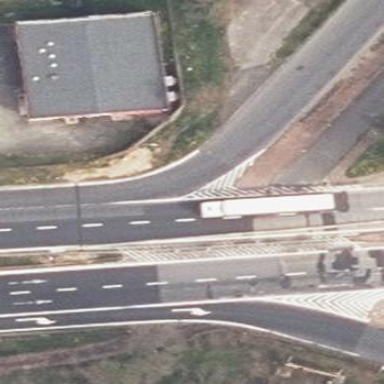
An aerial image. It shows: Roundabout on trunk highway.